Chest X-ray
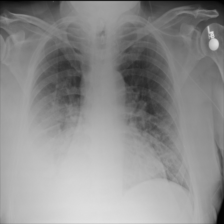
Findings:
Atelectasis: negative
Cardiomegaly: negative
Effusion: positive
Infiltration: negative
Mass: negative
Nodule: negative
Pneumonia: negative
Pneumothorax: negative
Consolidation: negative
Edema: negative
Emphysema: negative
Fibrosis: negative
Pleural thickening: positive
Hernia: negative